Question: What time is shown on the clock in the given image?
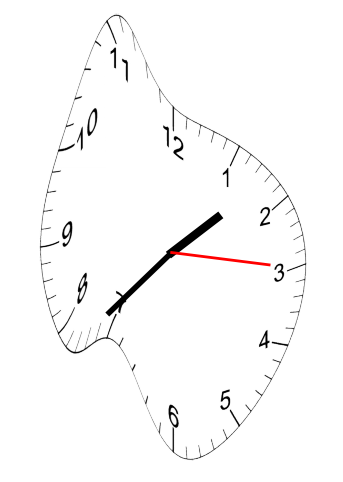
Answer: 01:37:15